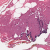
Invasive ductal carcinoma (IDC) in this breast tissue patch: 0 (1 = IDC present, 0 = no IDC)